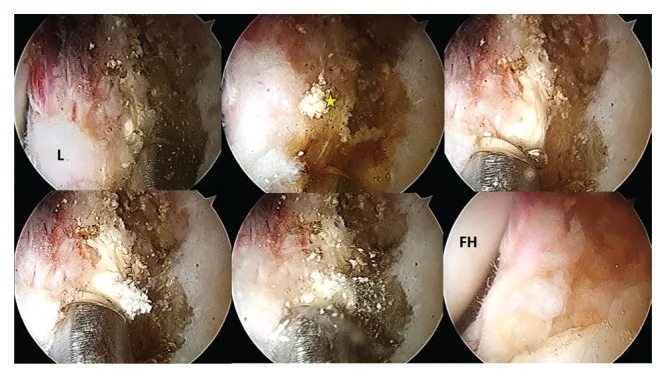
Right hip. Arthroscopy images demonstrating the labral calcifications (yellow star). They were expressed, debrided, and evacuated with radiofrequency and a shaver device. Bottom right: Labrum post removal of calcification. L (labrum) FH (femoral head).
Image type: endoscopy (arthroscopy)